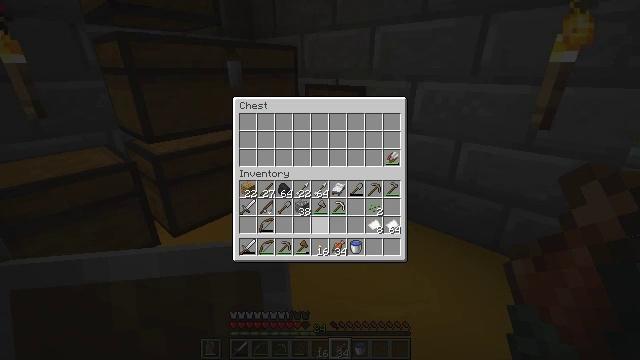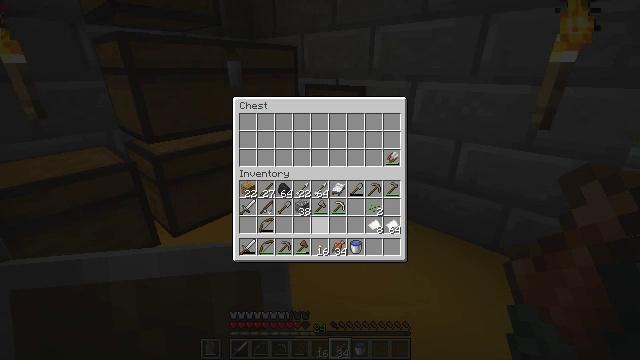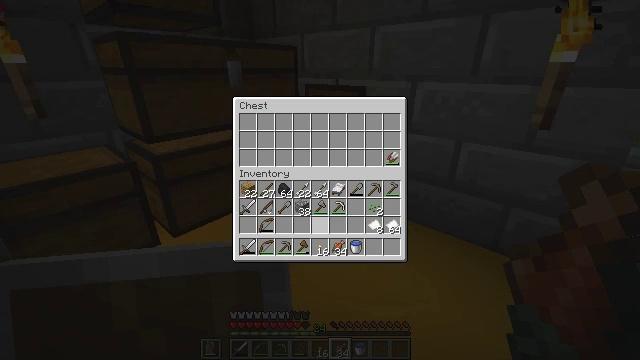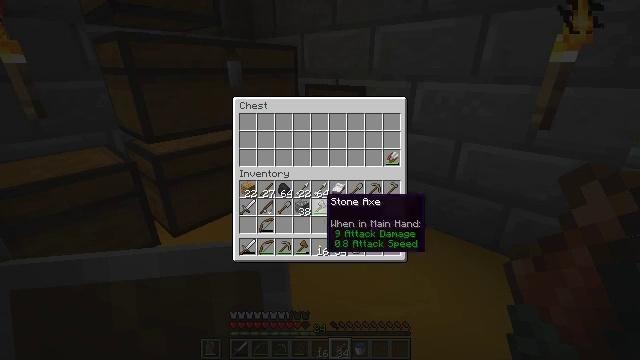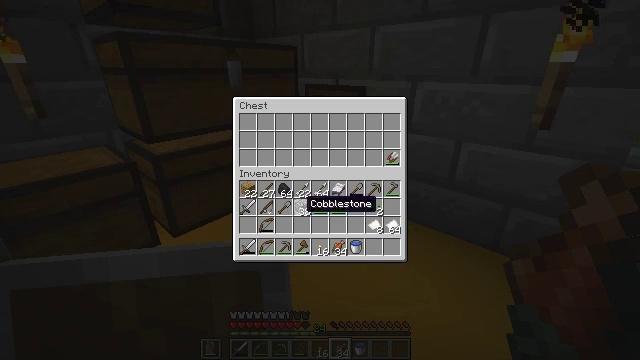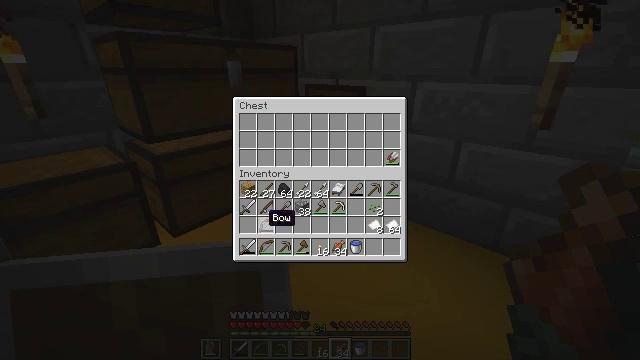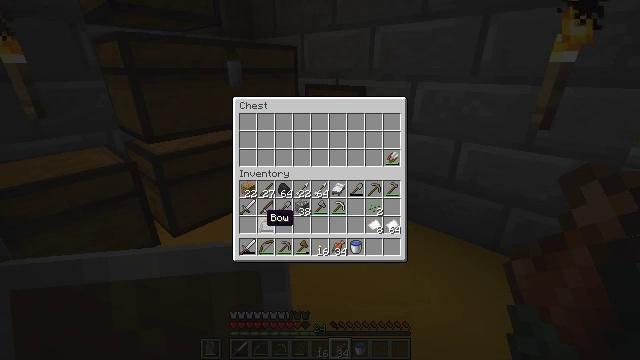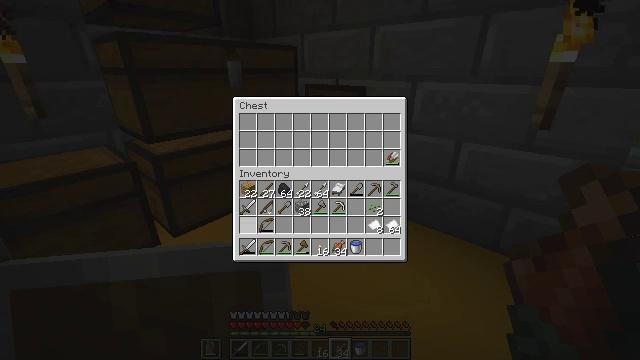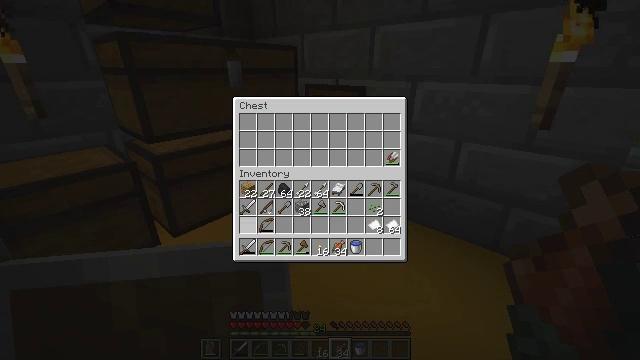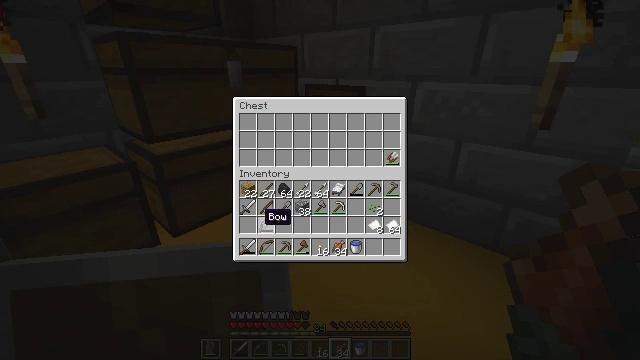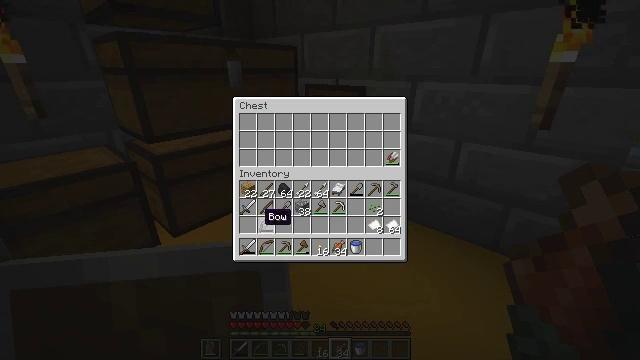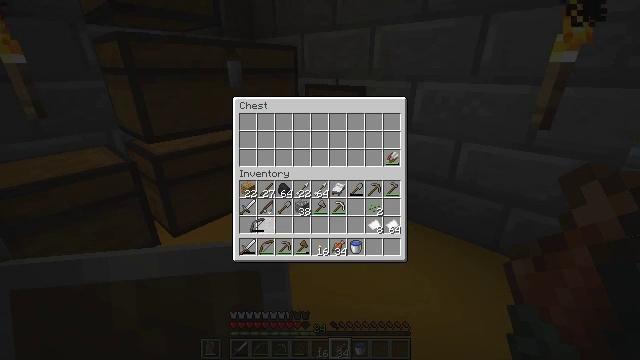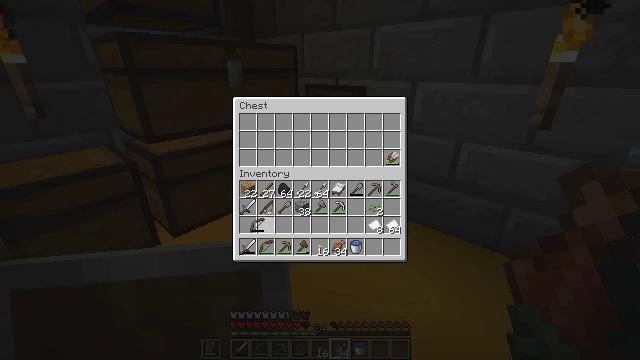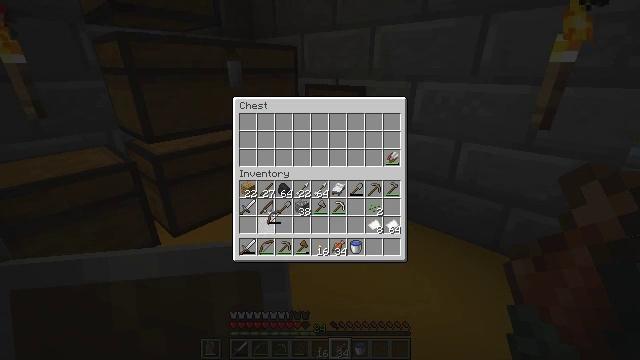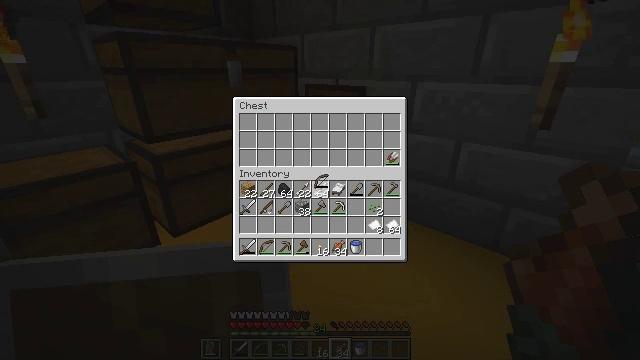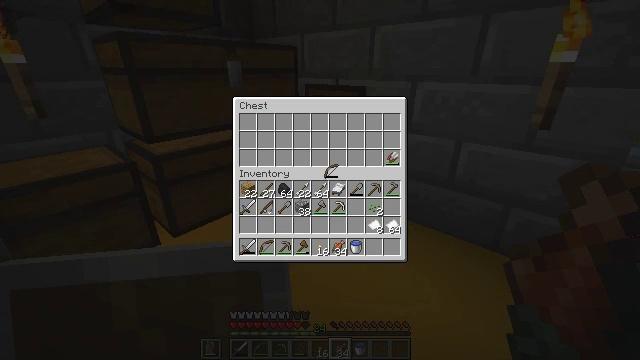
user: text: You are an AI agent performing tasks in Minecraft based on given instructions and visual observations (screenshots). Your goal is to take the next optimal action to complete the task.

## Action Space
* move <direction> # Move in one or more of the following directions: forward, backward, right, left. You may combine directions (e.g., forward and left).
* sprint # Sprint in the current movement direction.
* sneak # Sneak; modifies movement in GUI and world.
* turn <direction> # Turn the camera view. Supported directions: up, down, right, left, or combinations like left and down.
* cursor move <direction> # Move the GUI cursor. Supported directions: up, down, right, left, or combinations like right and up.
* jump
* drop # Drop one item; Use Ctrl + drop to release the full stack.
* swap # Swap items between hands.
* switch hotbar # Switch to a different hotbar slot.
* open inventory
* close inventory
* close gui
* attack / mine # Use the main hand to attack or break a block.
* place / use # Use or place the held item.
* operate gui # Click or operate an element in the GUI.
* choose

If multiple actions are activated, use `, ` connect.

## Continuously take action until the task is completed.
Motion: motion action
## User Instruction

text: Mine the chest to collect it.
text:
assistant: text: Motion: cursor move left and up
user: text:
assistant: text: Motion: no_op
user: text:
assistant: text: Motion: no_op
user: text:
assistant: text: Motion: cursor move left
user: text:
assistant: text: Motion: cursor move left and down
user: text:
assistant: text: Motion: no_op
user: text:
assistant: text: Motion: no_op
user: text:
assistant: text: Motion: no_op
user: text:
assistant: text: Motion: no_op
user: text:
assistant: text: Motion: no_op
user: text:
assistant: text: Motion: operate gui
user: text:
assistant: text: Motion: operate gui
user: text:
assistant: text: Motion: cursor move right and up
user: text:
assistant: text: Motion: cursor move right and up
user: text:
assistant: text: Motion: cursor move right and up
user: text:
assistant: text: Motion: no_op
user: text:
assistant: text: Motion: cursor move right
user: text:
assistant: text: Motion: no_op
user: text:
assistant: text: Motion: no_op
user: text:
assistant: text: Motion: no_op
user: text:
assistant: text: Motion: no_op
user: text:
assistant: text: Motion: operate gui
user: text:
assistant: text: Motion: operate gui
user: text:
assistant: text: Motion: operate gui
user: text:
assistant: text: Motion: cursor move left and down
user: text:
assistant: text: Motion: cursor move left and down
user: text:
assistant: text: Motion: no_op
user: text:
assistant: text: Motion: cursor move left
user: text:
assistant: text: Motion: no_op
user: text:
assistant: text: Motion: no_op